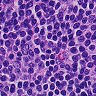
Metastatic tissue present: no